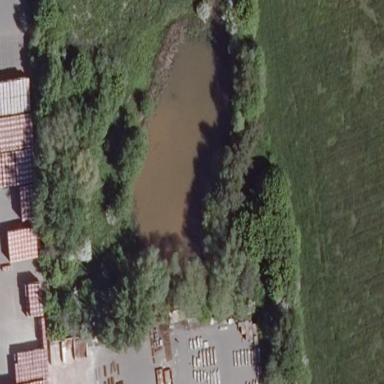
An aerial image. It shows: Peaceful pond surrounded by nature.